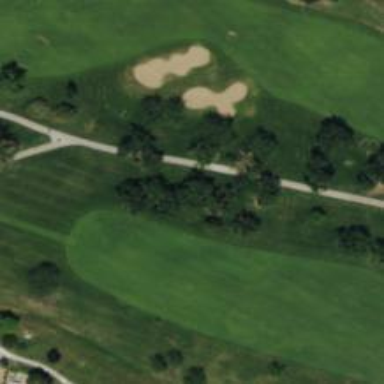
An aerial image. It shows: Golf fairway surrounded by grass.